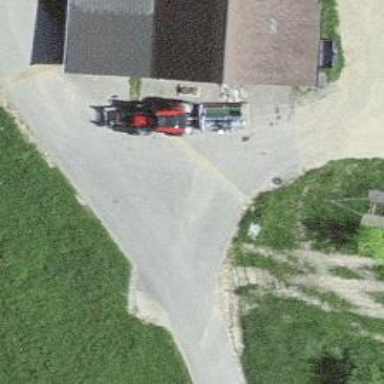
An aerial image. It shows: Driveway with the highest grade type surface.